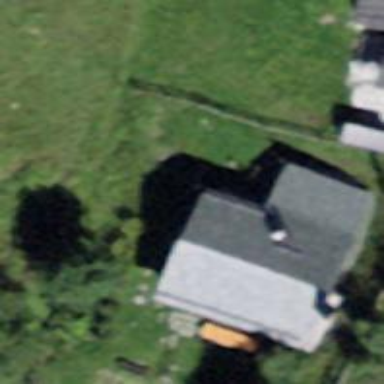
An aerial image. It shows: Gabled house with grey roof.